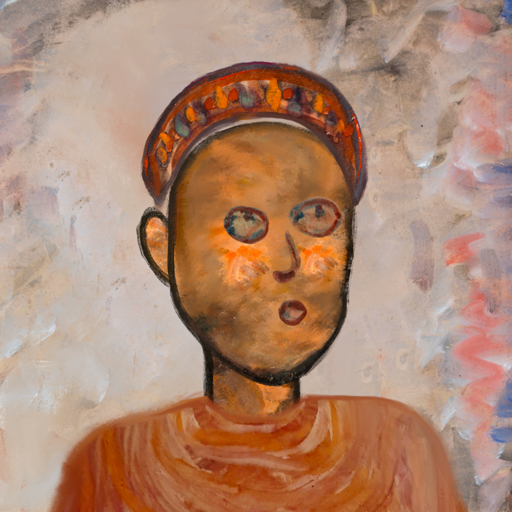
Background: Roy_Bahadur, Head And Neck Side: Gypsy_Queen, Face Side: Orphan, Bust: Pious_Lady, Hair Side: Blank, Head Accessory: Hypocrite, Second Necklace: Blank, Necklace: Blank, Baby: Blank